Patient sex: M
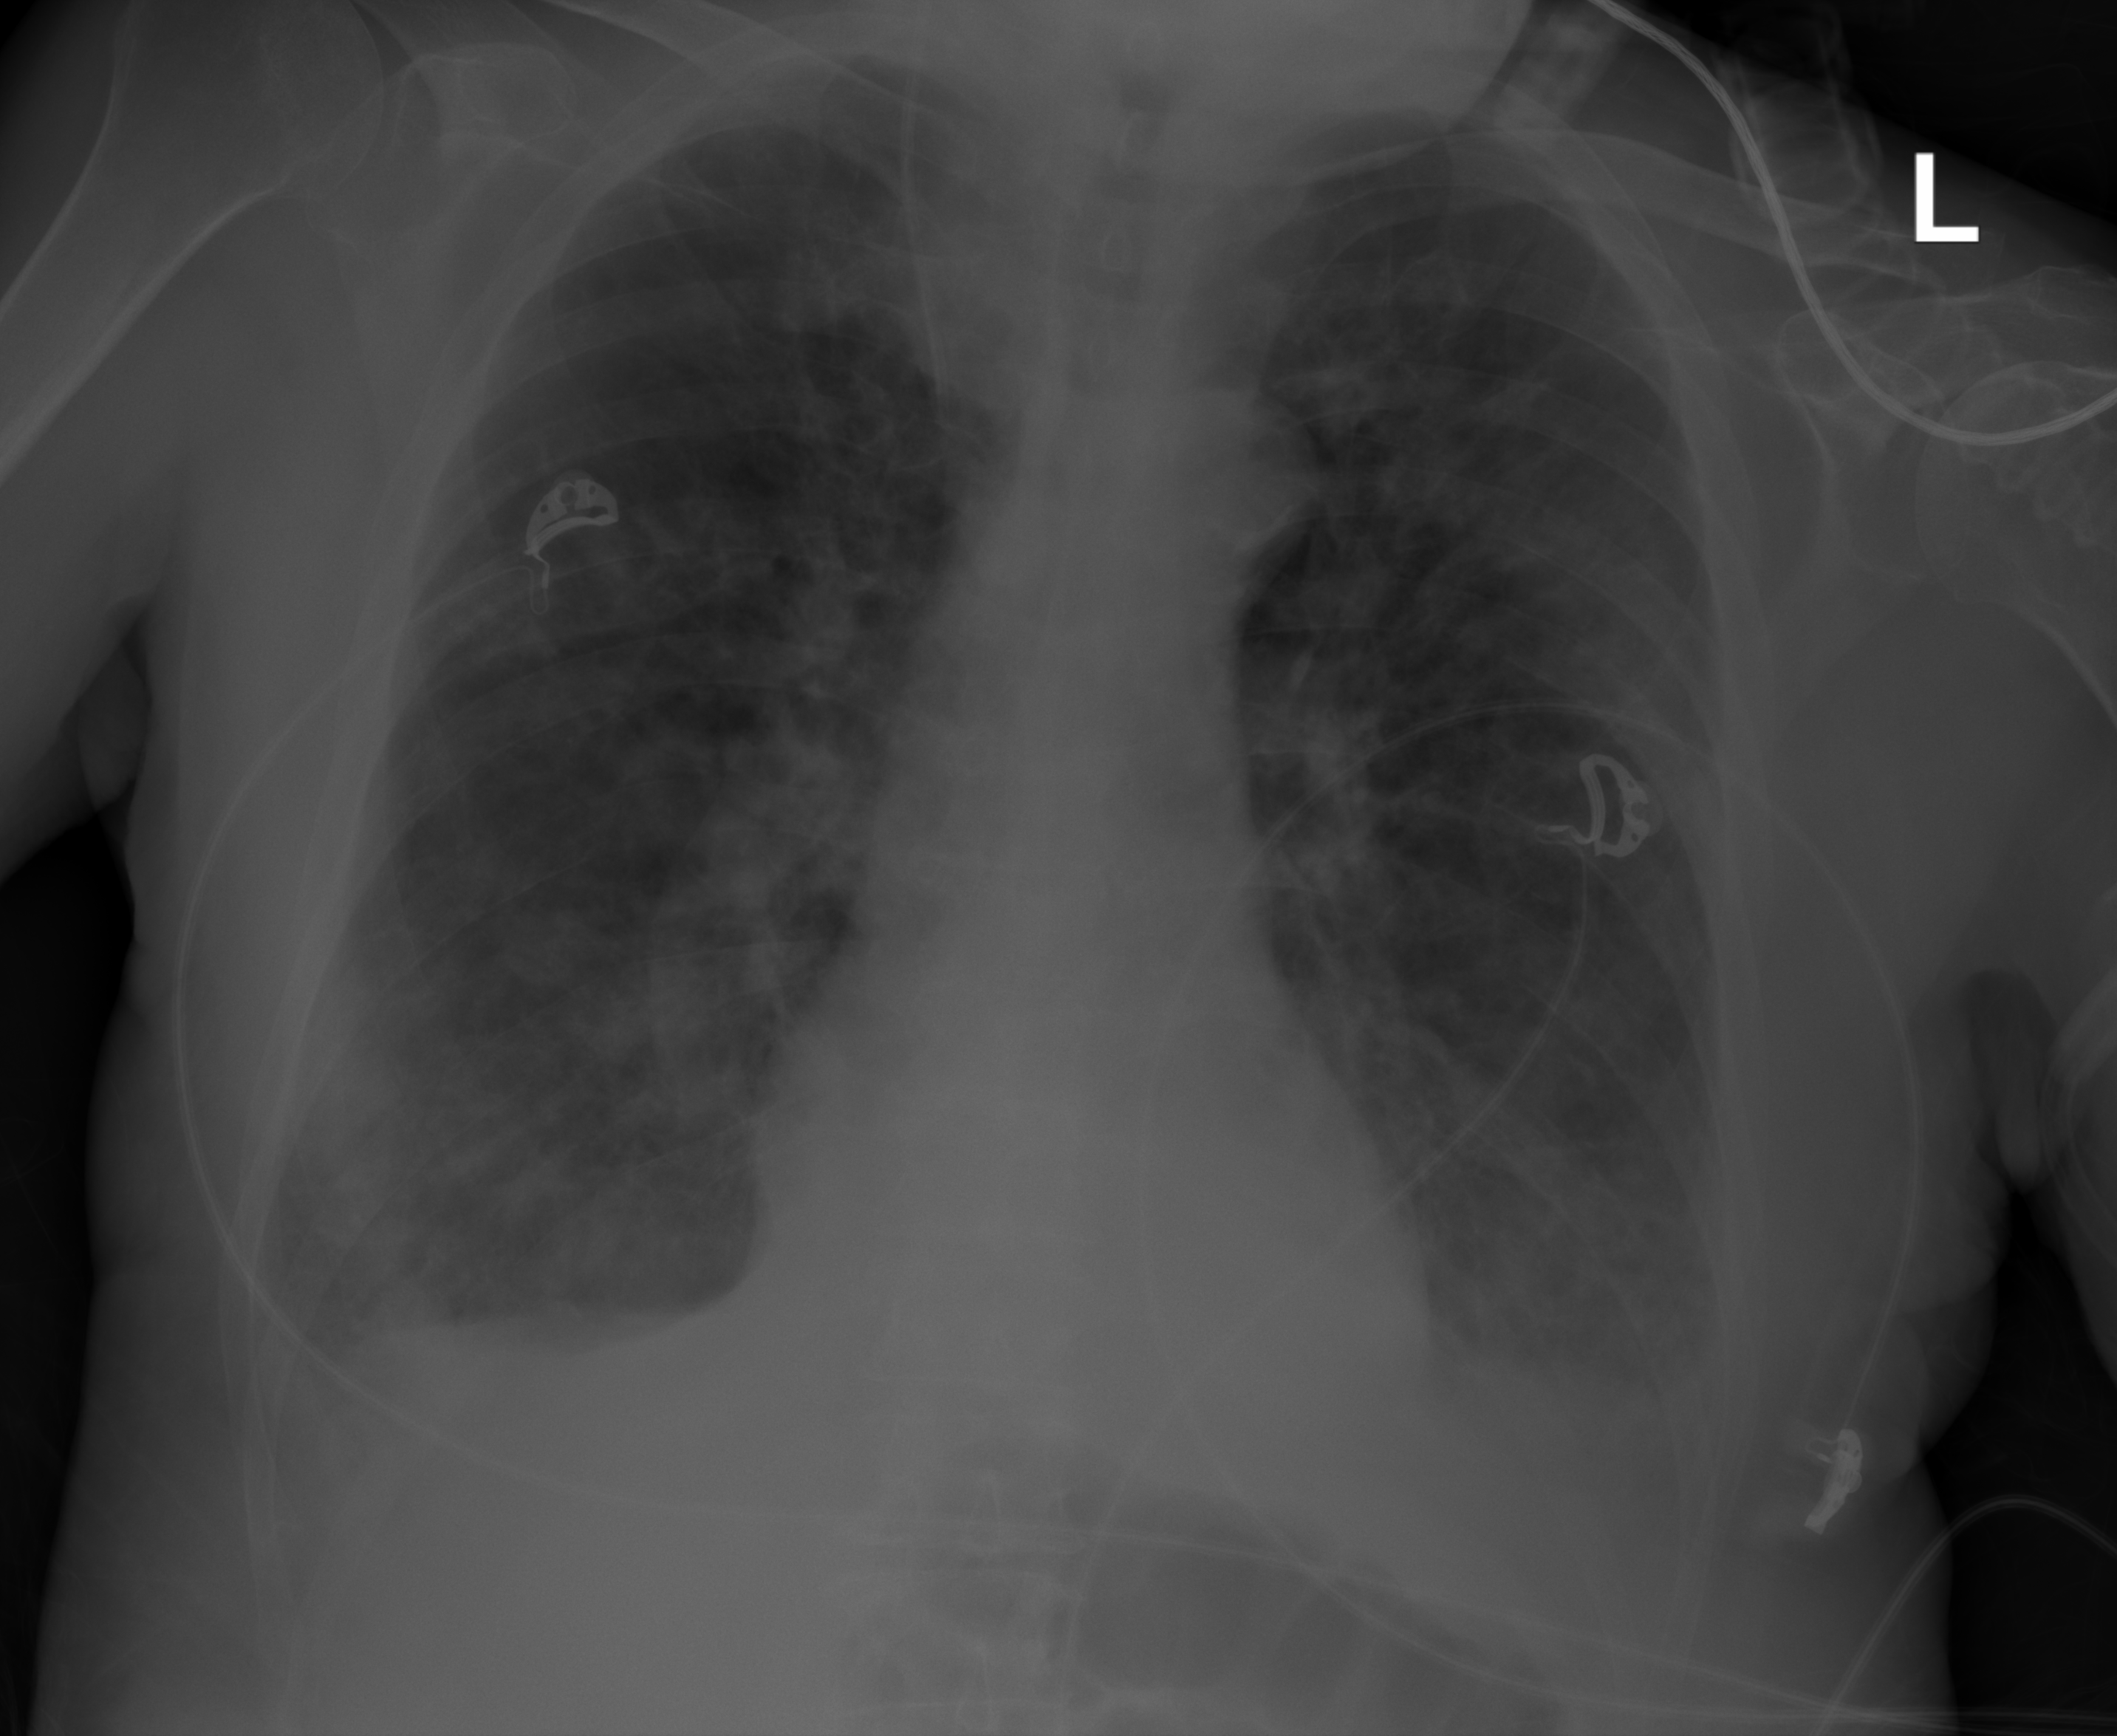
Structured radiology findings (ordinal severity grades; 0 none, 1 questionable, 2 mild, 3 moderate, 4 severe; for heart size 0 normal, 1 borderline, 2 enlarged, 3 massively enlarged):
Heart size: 0
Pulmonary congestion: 0
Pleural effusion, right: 2
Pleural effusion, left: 2
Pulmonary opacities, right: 3
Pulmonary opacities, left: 3
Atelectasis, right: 3
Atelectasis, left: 3